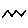
Label: zigzag